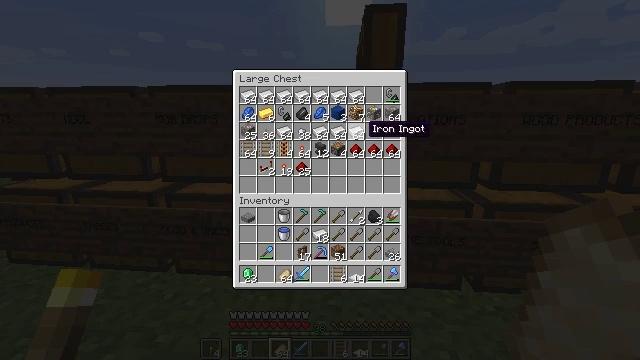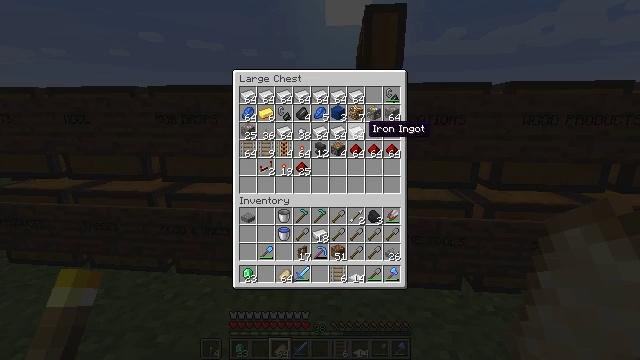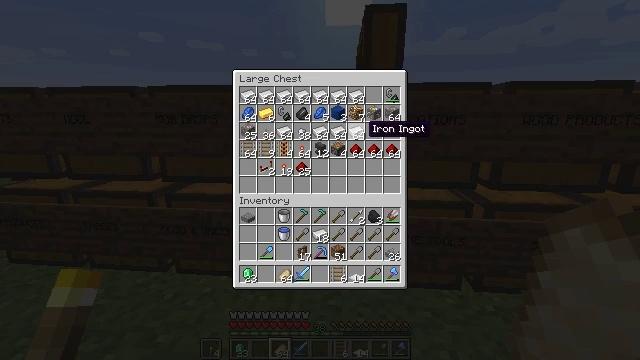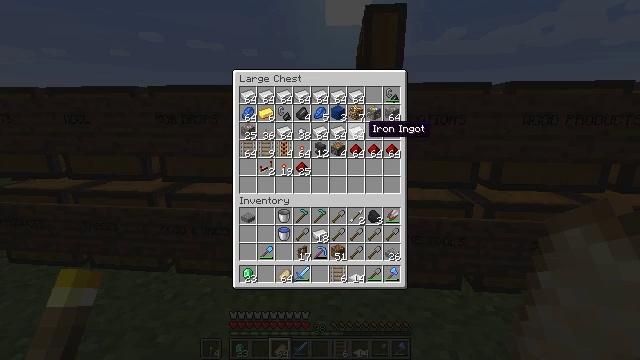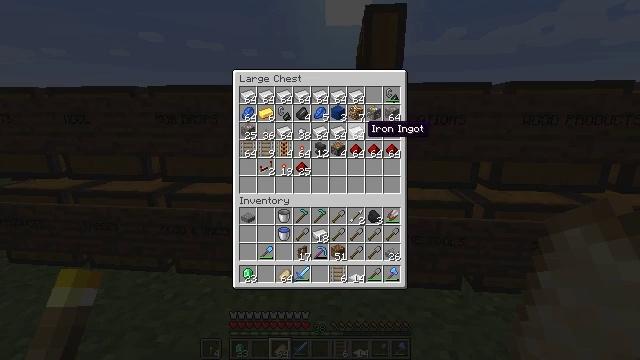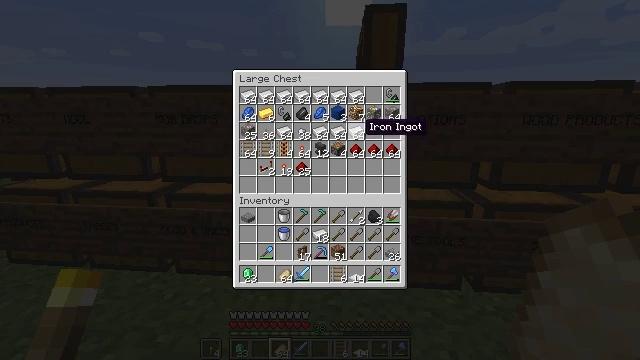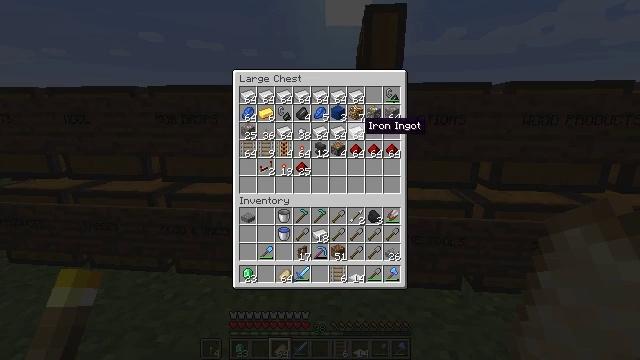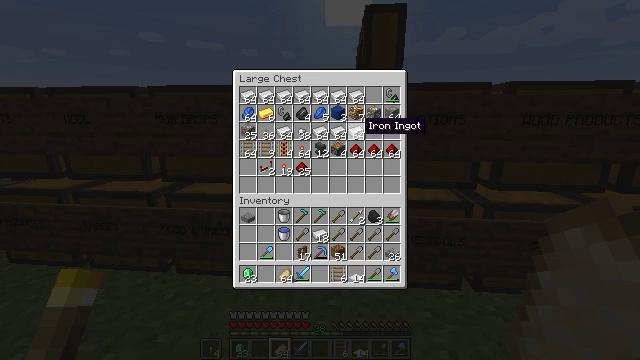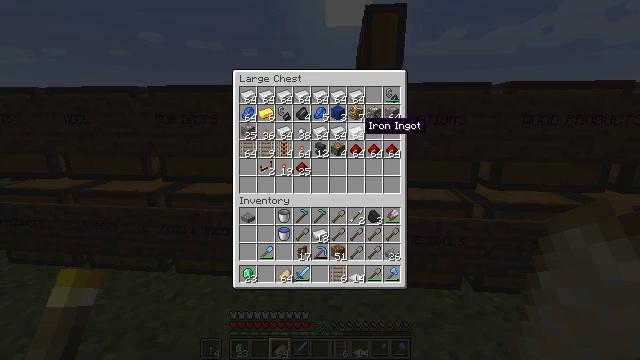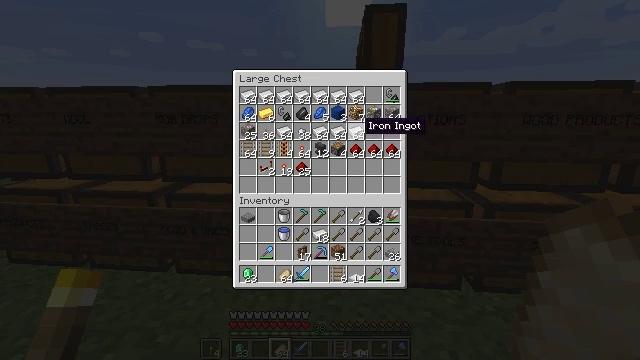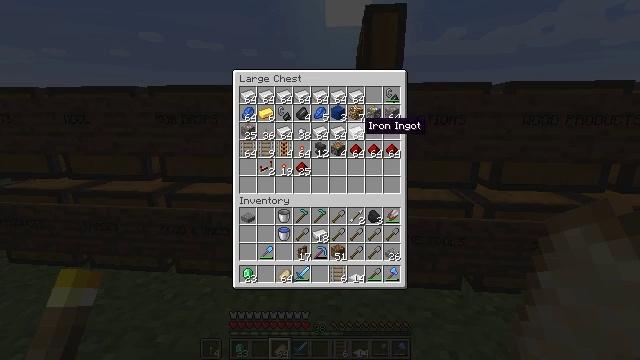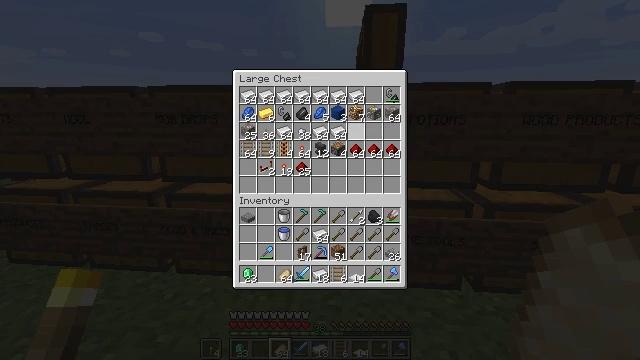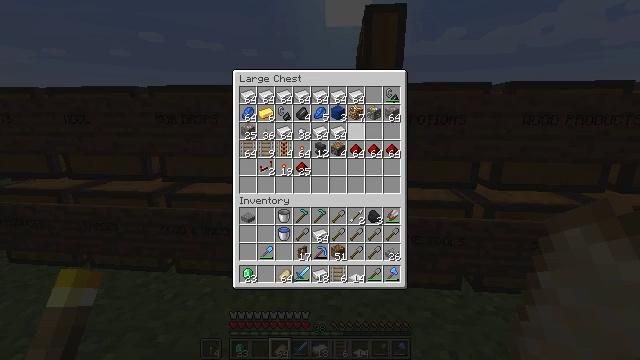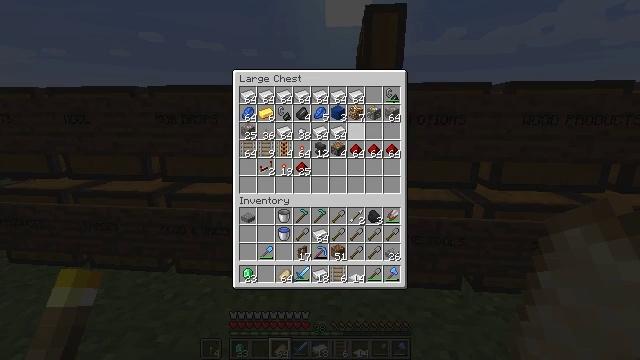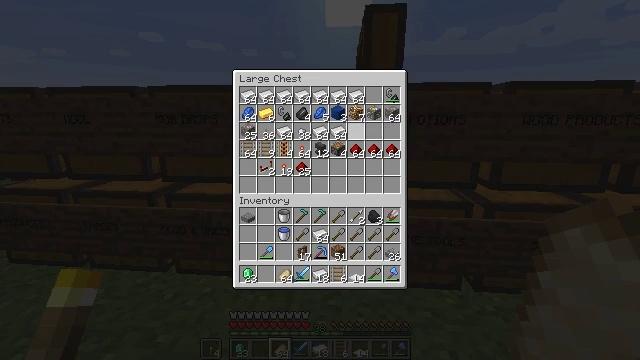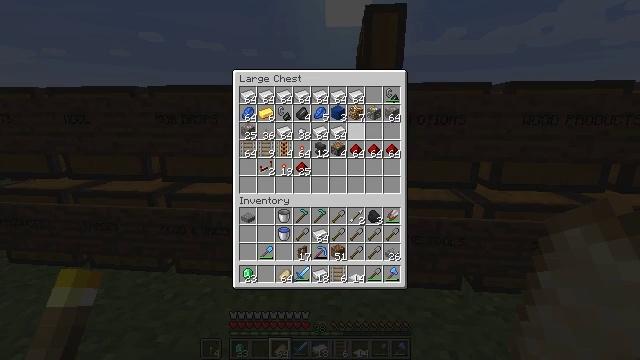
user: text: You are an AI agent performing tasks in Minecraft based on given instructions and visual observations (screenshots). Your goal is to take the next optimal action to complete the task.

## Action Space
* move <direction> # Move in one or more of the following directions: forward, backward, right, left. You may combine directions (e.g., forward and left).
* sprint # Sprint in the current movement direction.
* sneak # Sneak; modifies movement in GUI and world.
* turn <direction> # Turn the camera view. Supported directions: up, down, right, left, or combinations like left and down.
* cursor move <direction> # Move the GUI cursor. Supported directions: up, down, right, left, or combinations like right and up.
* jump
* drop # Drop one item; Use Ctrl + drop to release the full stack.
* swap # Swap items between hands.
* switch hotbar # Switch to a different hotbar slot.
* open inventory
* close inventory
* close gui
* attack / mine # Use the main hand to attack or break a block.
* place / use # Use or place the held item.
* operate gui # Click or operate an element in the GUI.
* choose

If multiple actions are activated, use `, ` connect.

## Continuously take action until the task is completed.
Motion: motion action
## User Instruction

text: Collect the blast furnace by mining it.
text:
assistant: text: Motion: sneak
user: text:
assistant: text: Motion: sneak
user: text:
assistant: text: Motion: sneak
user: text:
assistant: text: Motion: sneak
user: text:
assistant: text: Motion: sneak
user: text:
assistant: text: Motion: sneak
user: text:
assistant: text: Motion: sneak
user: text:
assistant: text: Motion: sneak
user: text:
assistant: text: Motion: sneak
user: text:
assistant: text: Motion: sneak
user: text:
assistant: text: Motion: sneak, operate gui
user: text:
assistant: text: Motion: sneak, operate gui
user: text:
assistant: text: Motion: sneak
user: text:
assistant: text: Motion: sneak
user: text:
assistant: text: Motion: sneak
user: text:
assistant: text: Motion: sneak
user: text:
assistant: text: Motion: sneak
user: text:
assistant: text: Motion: no_op
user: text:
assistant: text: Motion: no_op
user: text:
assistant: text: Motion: no_op
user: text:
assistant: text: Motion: no_op
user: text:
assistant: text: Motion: no_op
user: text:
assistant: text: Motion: no_op
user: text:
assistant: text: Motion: no_op
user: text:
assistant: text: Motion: no_op
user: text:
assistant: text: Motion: no_op
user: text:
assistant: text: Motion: no_op
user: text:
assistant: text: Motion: no_op
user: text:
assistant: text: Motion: no_op
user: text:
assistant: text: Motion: no_op